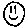
Label: smiley face